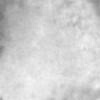
Label: no_change